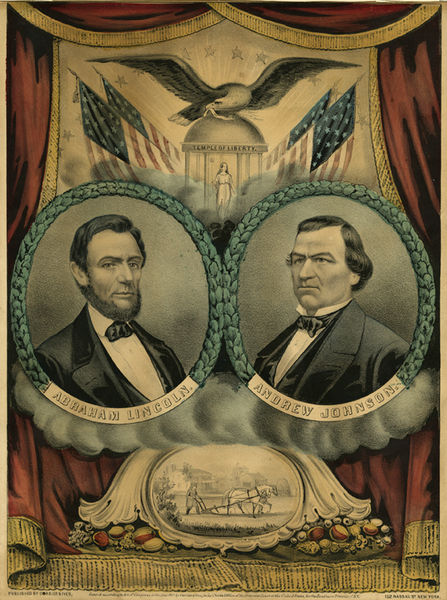
Titel: Abraham Lincoln, Andrew Johnson
Künstler: Nathaniel Currier
Standort: Amherst (Massachusetts, USA)
Institution: Mead Art Museum, Amherst College
Schlagwörter: blue, curtain, curtains, men, red, women, green, lace, lady, painting, portrait, woman, yellow, apple, fruit, man, building, drapes, america, drawing, black and white, color, bird, illustration, beard, eagle, statue, flag, portraits, suits, drape, drapery, flags, leaves, wreath, history, engraving, american, carriage, farmer, horse, stripes, peace, star, vice, stars, image, fruits, farming, freedom, two men, plow, liberty, politics, plaque, union, portraiture, abraham lincoln, lincoln, politic, usa, united states, display, abraham, us, red curtain, president, bald eagle, debate, presidents, flg, andrew johnson, capitol, americana, american flag, patriotic, abe, andrew, stars and stripes, johnson, temple of liberty, ren, vice president, american president, patriotism, united states flag, red curtains, lijcoln, a,eeica, wrewth, lincold, lady liberty, ambraham, 'portrait, horse and cart, gold race